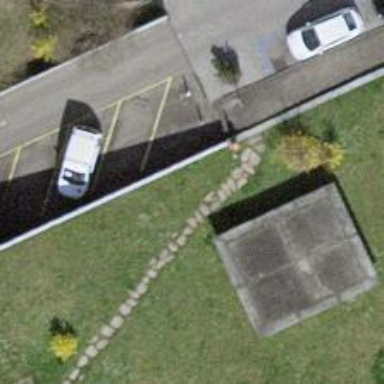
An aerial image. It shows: Path made of paving stones.